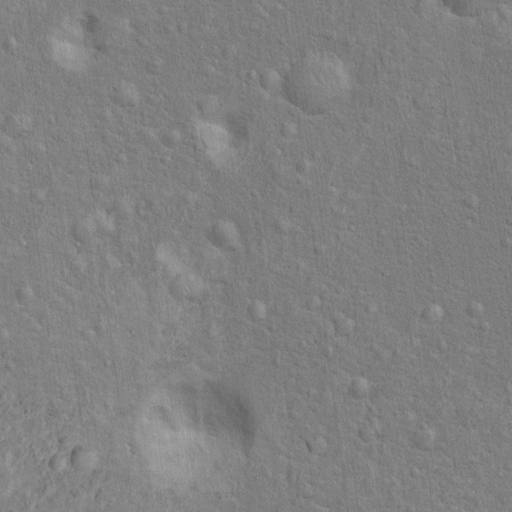
Objects detected: cone, cone, cone